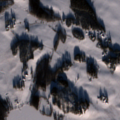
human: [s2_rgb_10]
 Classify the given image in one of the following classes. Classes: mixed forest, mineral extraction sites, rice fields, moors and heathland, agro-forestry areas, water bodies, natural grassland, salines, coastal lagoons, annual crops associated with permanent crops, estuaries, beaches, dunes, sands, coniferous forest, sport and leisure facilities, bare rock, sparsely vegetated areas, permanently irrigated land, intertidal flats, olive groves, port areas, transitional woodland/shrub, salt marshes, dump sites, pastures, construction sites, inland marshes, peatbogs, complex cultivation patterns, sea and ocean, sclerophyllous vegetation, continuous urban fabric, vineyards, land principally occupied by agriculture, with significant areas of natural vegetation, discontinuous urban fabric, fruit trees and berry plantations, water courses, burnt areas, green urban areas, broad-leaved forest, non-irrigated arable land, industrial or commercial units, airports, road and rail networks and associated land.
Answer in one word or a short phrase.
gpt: non-irrigated arable land, land principally occupied by agriculture, with significant areas of natural vegetation, water bodies